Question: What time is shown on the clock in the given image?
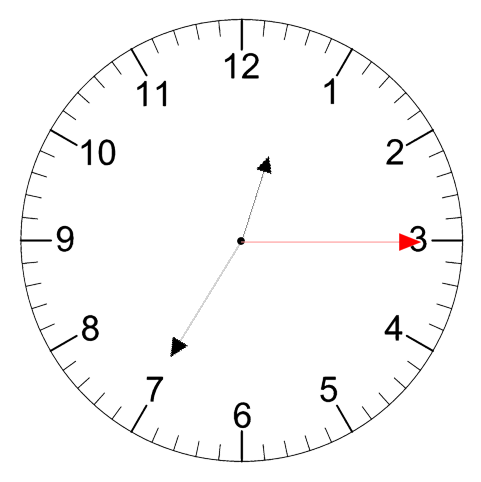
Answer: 12:35:15